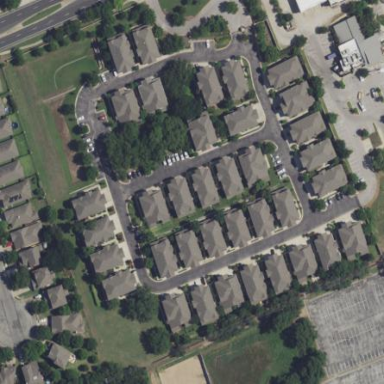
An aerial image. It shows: Condominium within residential area.